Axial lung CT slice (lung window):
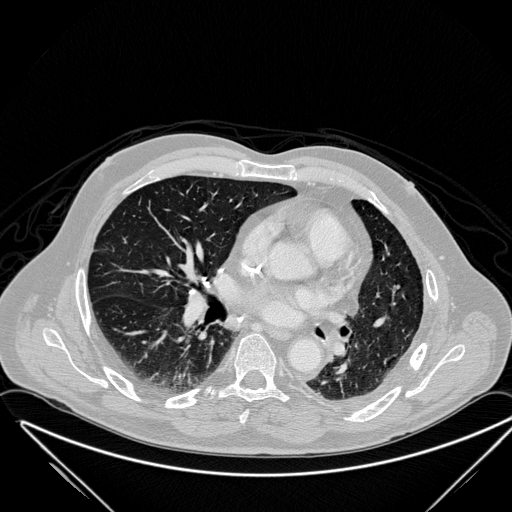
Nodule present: no